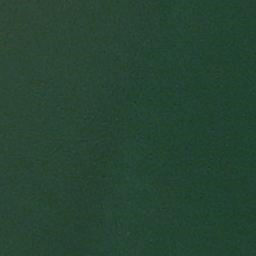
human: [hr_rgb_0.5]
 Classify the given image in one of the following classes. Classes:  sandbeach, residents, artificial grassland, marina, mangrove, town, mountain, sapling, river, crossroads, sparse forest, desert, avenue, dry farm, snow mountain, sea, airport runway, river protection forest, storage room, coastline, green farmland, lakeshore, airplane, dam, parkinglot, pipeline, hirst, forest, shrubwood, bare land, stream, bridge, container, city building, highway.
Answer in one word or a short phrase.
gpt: sea